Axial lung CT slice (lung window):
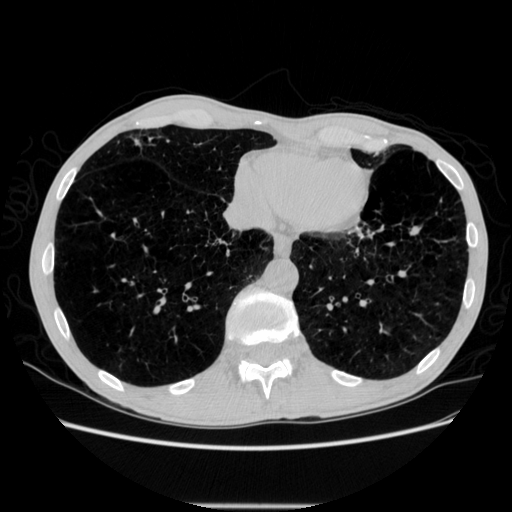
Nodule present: no